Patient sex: F
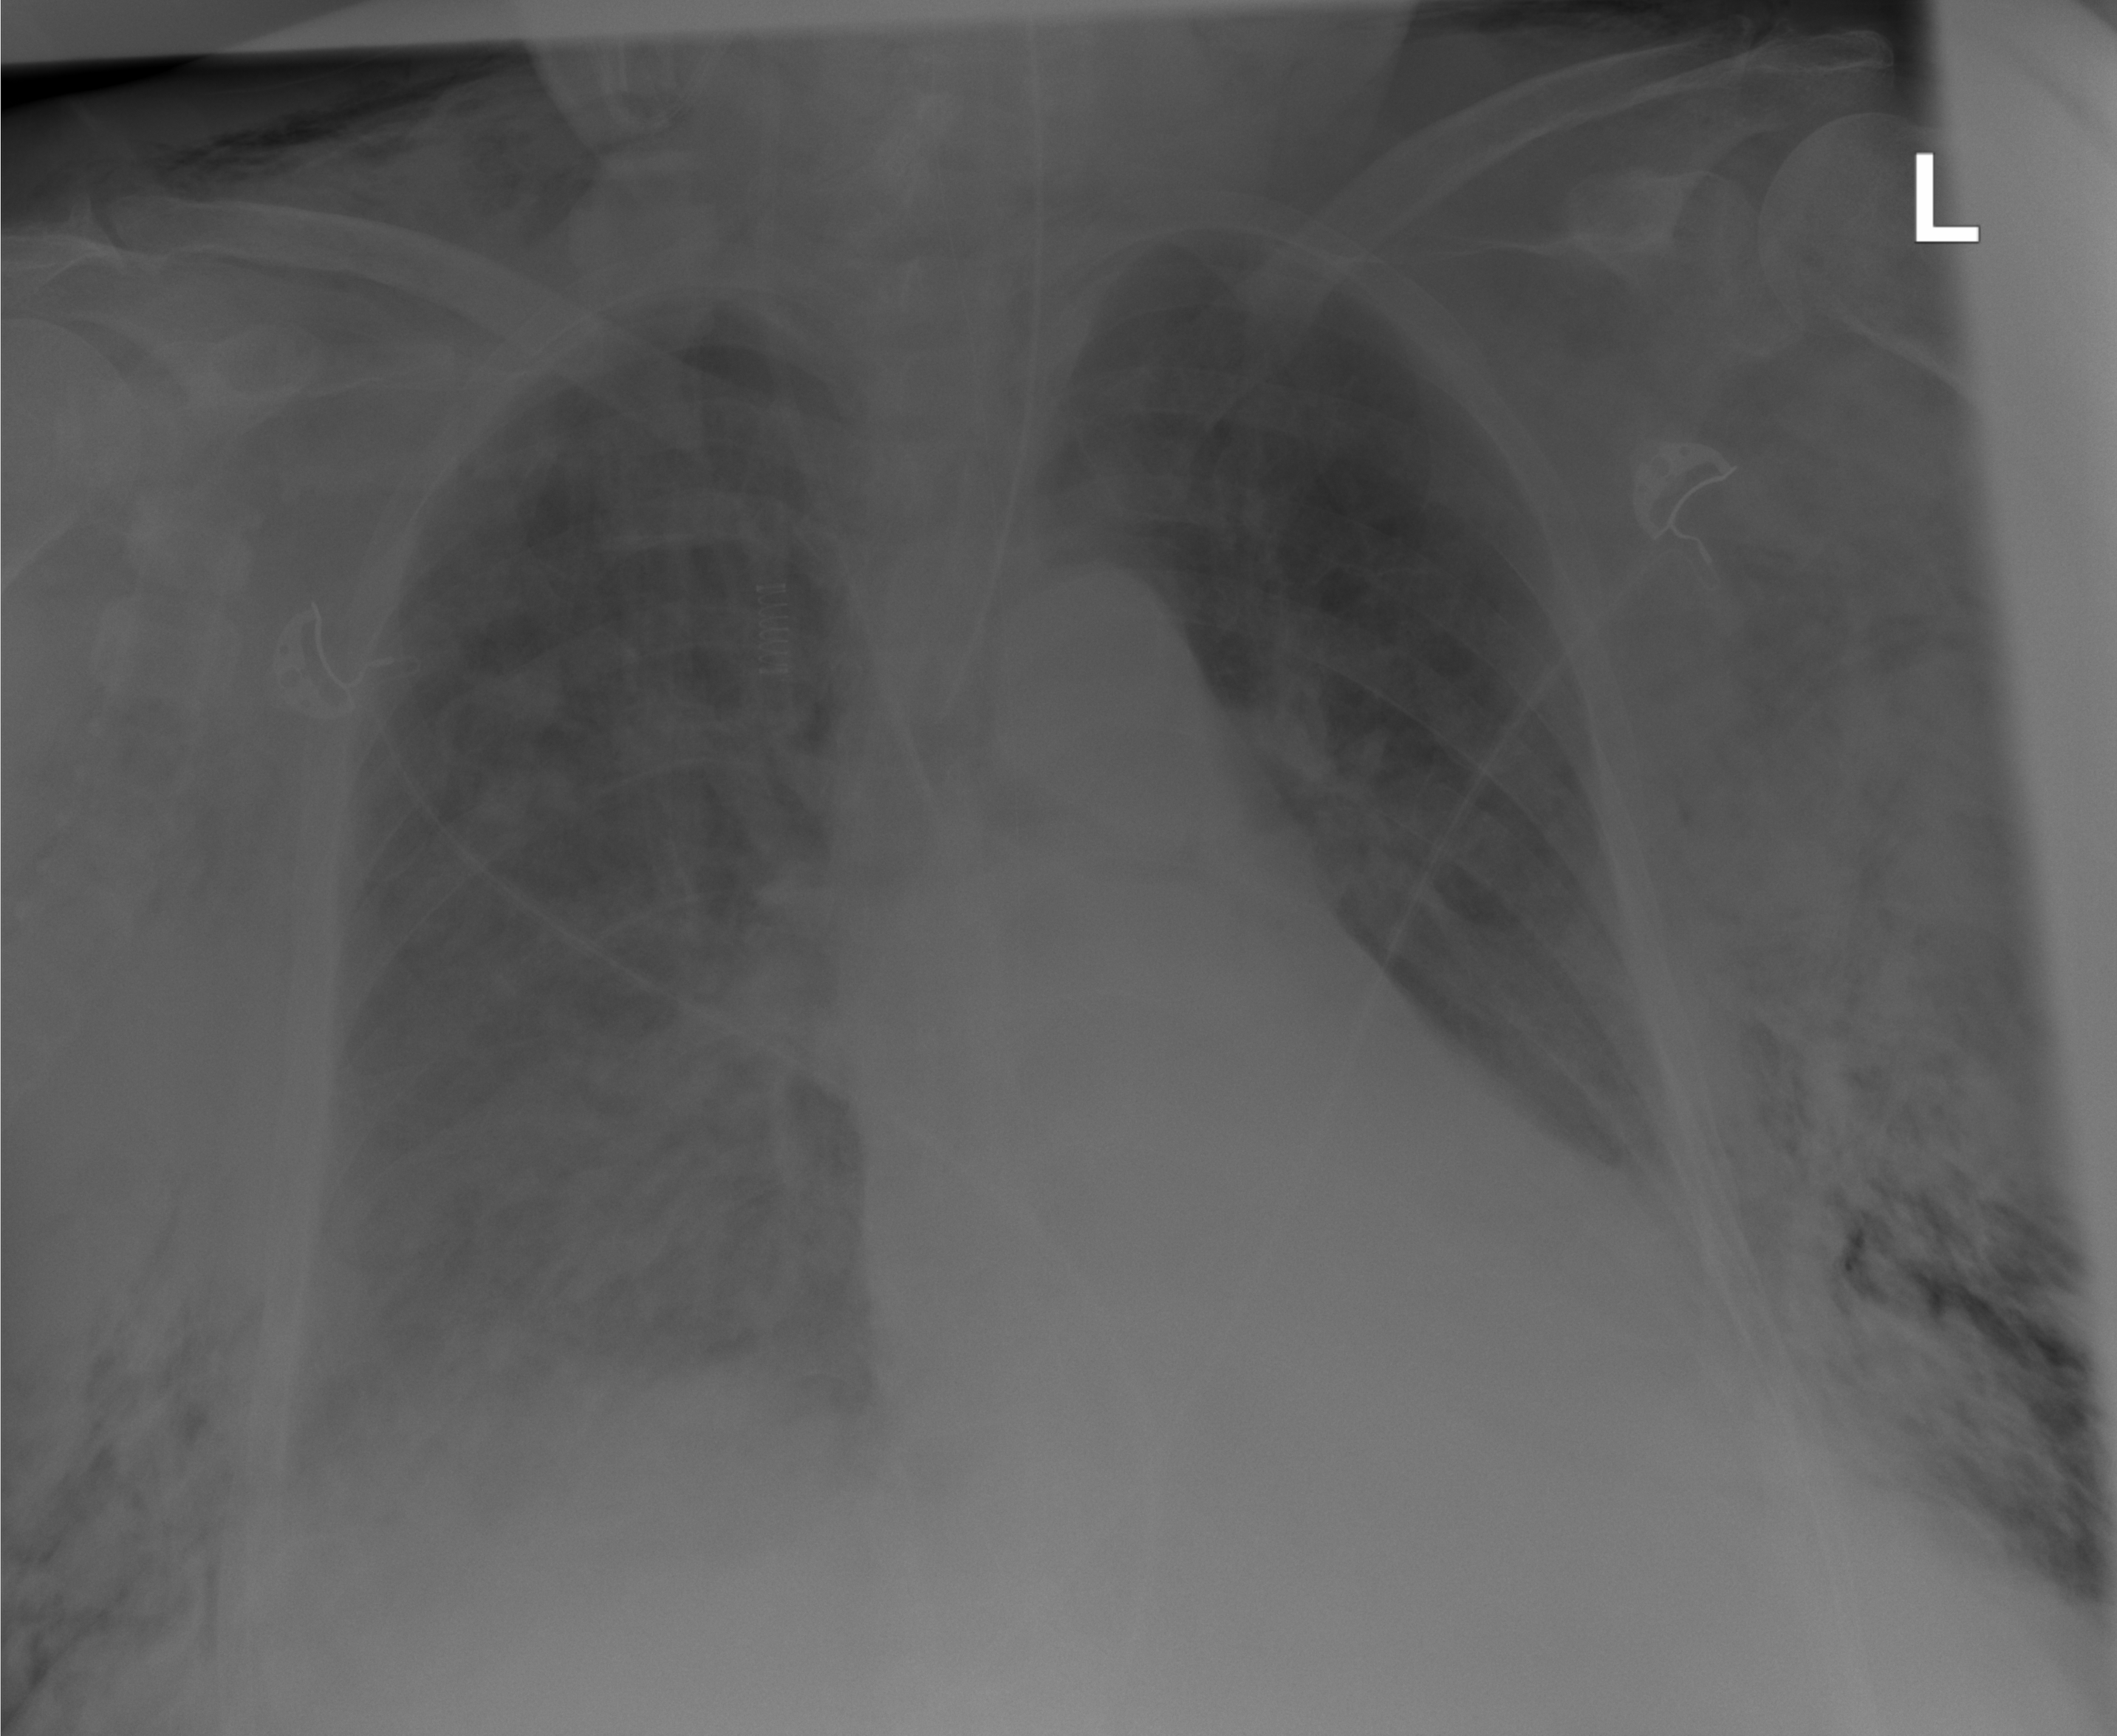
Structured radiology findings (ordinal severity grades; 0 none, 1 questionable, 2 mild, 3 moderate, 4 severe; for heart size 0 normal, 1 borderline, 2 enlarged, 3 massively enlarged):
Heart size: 1
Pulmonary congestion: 2
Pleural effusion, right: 2
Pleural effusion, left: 2
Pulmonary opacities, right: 4
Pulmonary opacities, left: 3
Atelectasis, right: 3
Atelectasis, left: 2